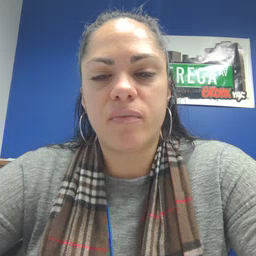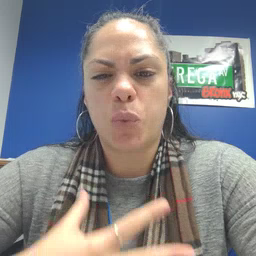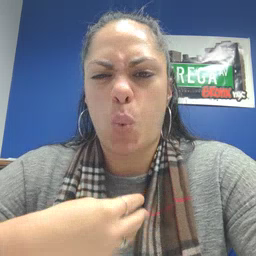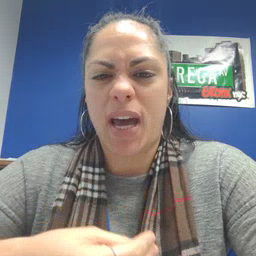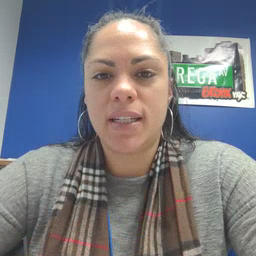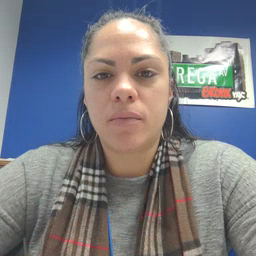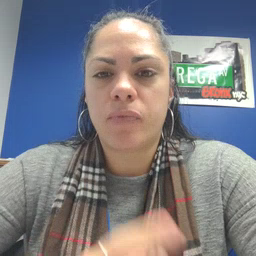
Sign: white